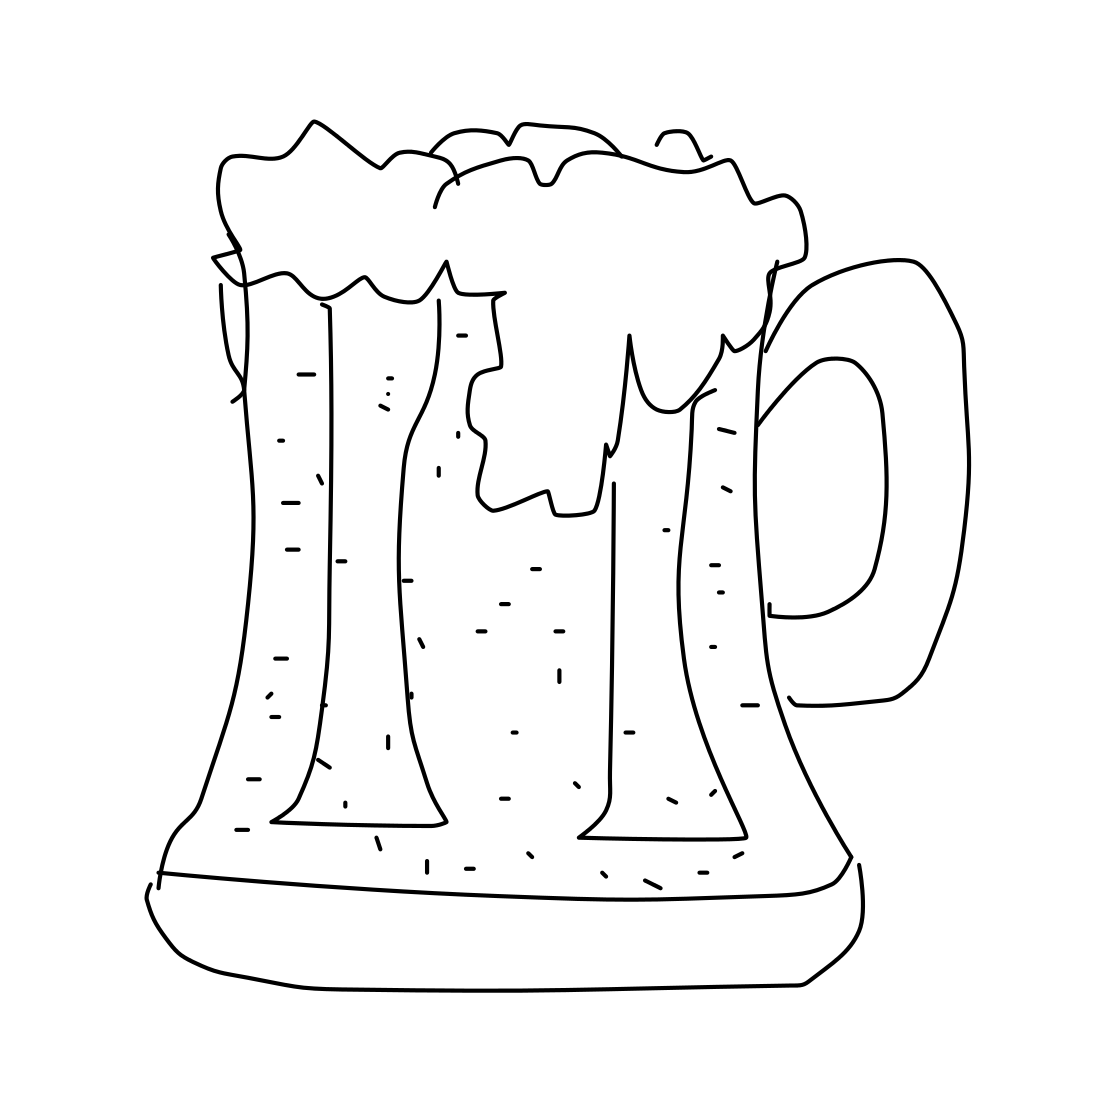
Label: beer-mug